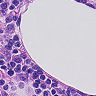
Metastatic tissue present: no